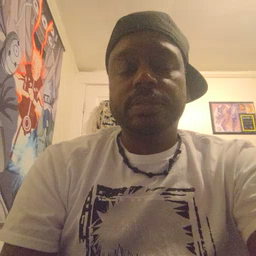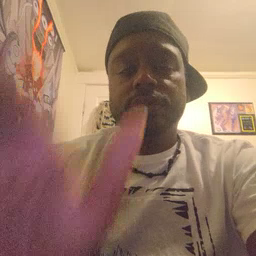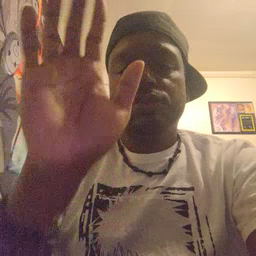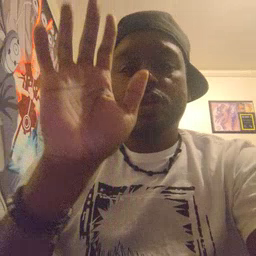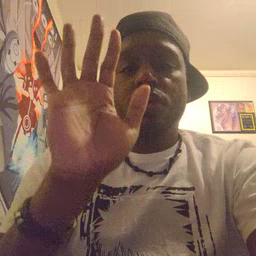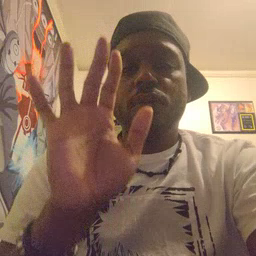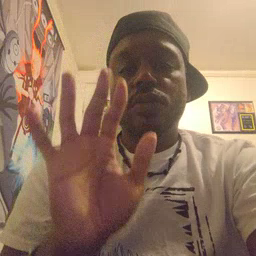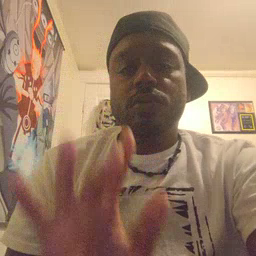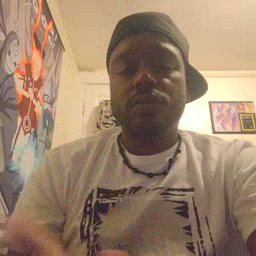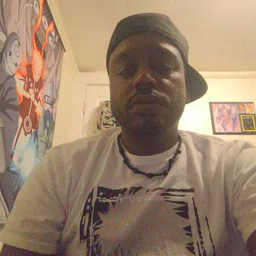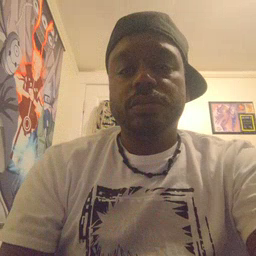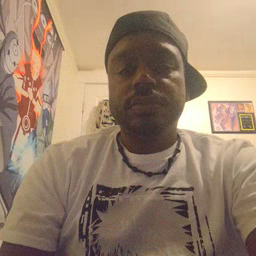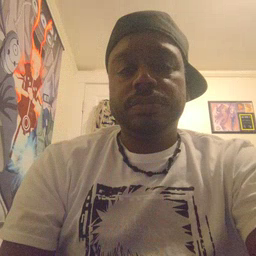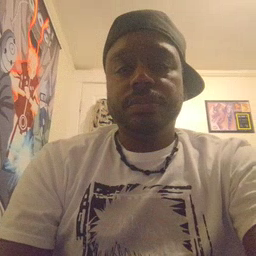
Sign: snow